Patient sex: M
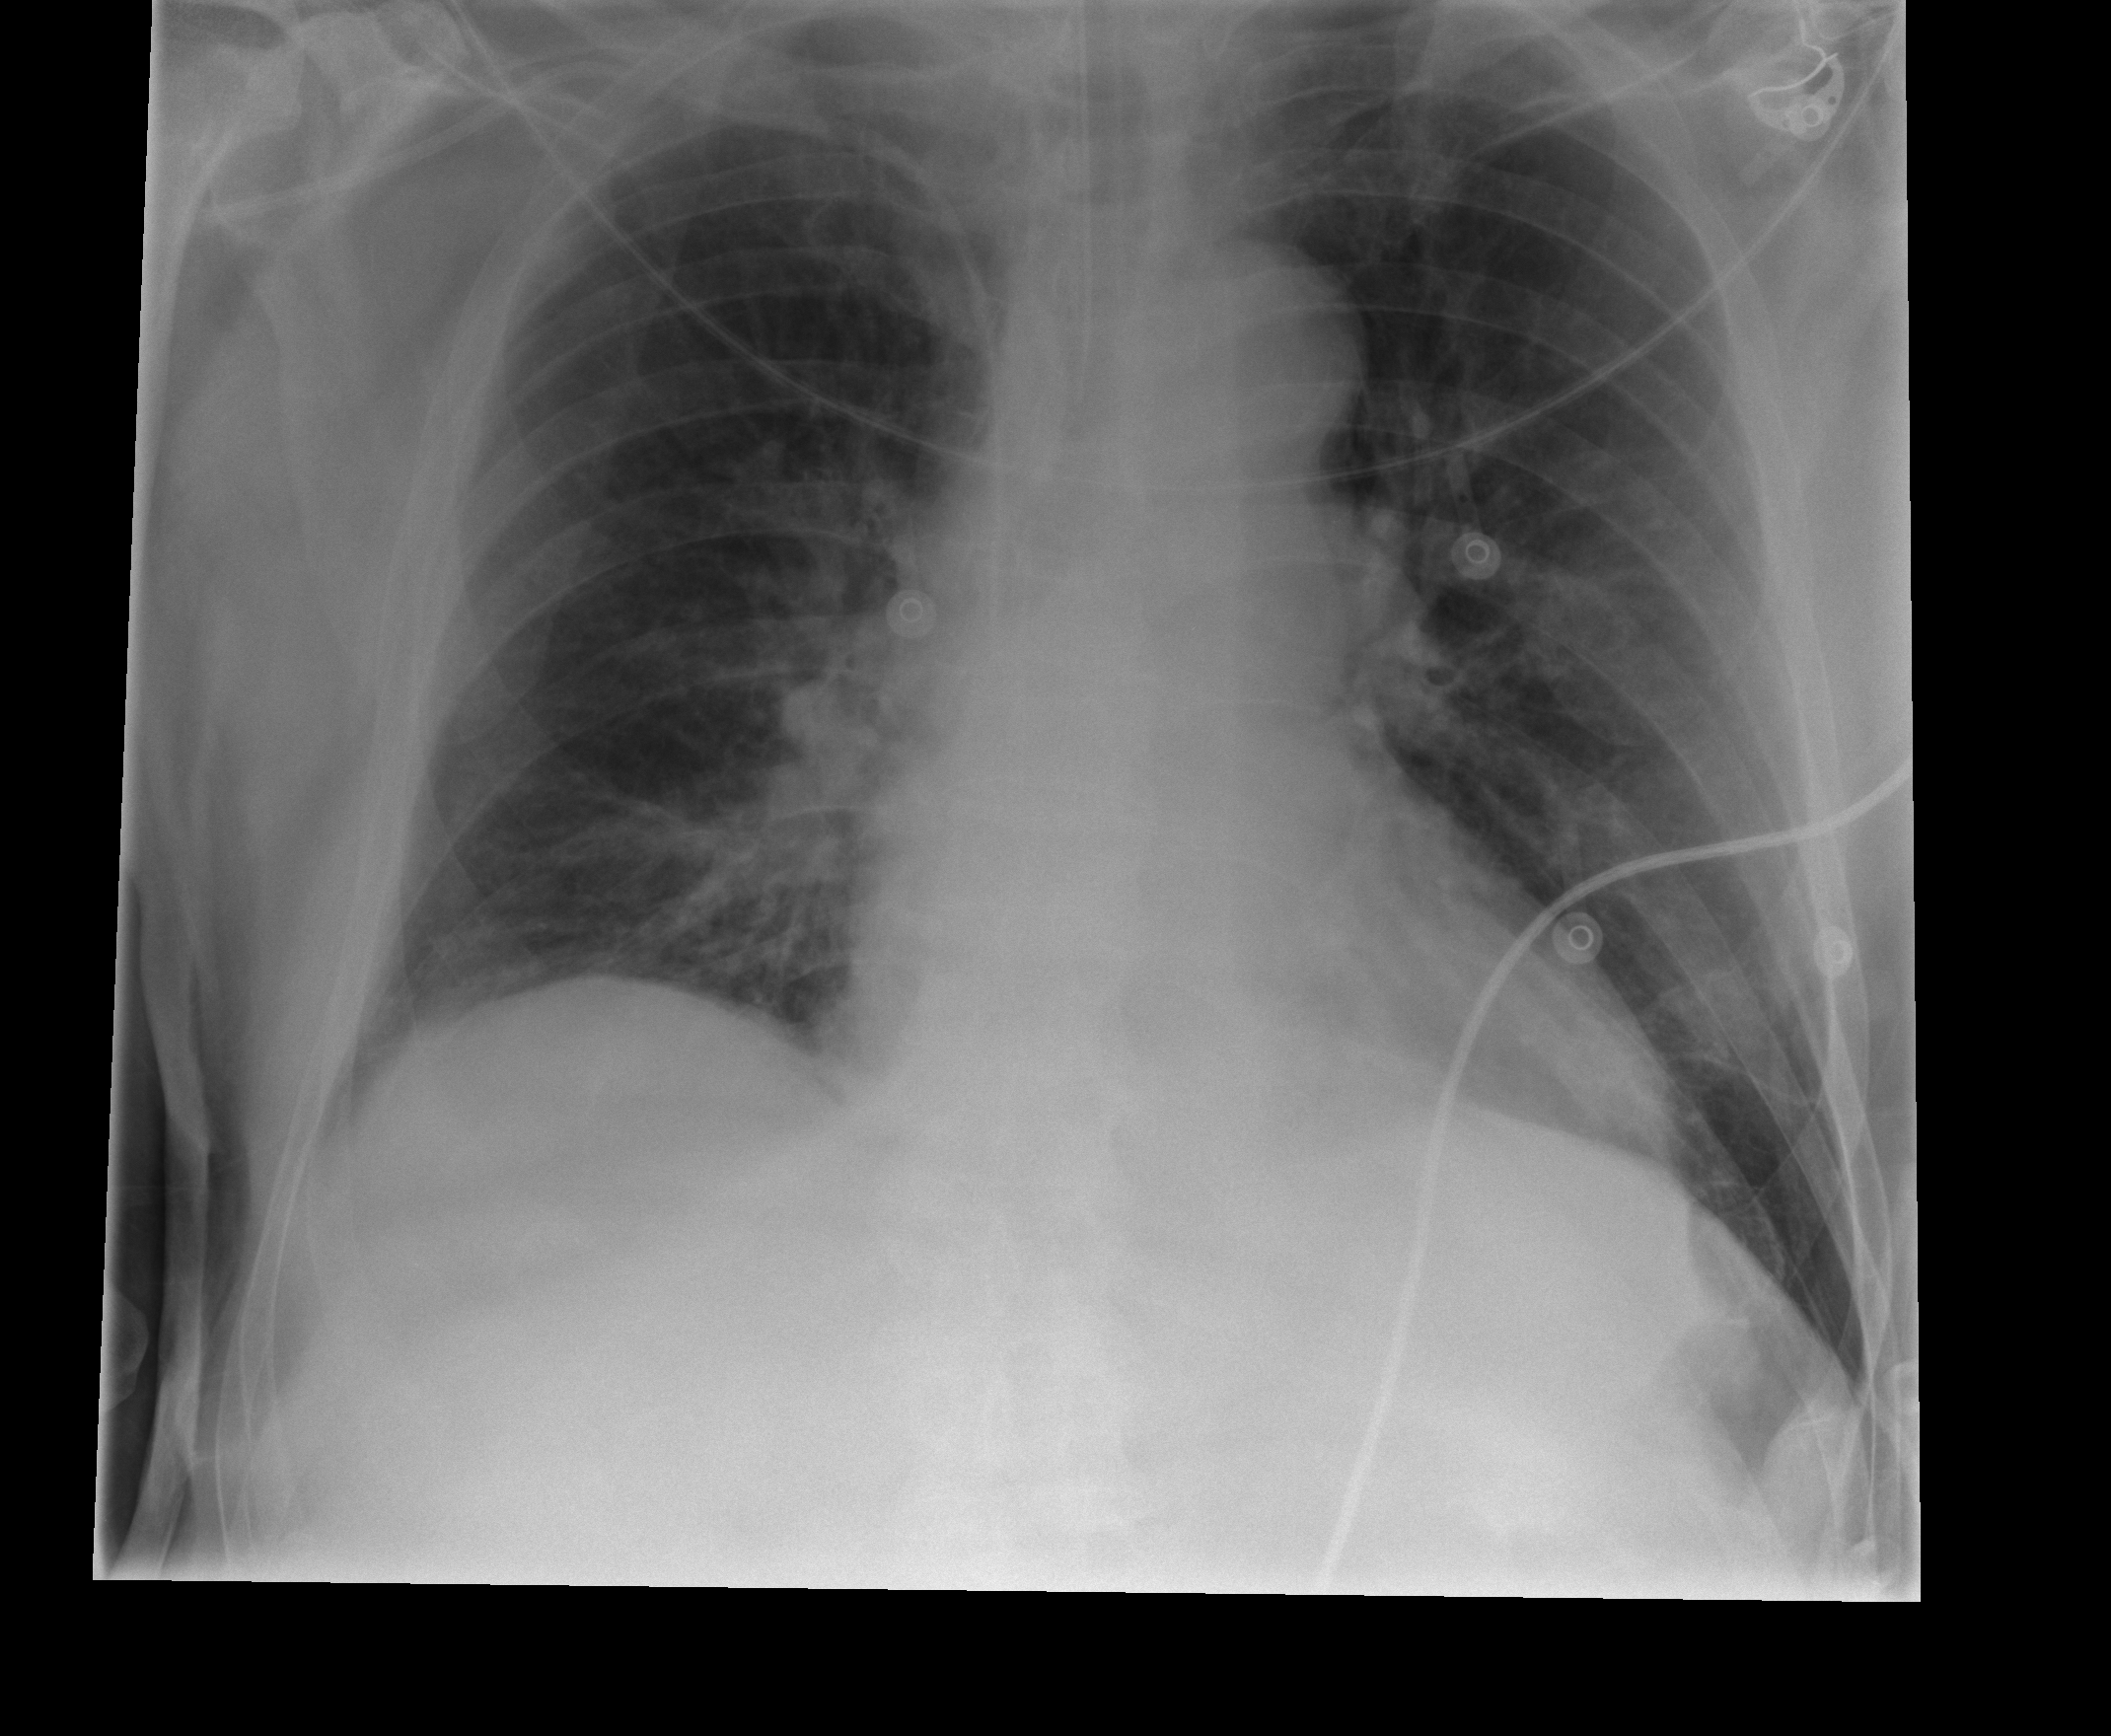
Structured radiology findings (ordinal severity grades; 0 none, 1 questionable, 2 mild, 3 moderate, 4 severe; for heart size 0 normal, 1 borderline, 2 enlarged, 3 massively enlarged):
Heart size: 2
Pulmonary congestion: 1
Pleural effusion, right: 0
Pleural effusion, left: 0
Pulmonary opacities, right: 0
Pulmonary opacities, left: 2
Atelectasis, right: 2
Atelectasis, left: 2